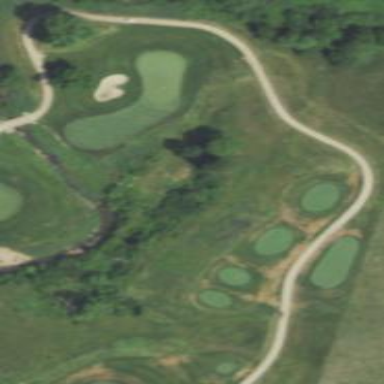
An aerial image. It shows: Rough area on grassy golf course.